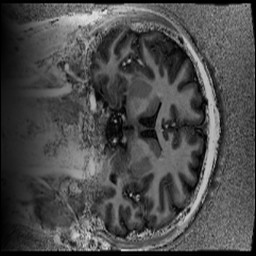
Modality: UNIT1
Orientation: coronal
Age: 20
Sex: male
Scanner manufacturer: siemens
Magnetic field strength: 6.98 T
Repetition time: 6 s
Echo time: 0.00283 s